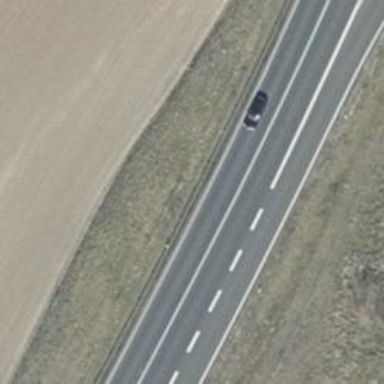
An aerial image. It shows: Asphalt motorroad with trunk classification.